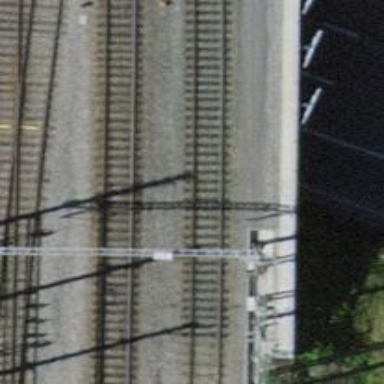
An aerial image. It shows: Single-track electrified railway siding with contact line.